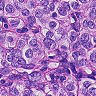
Metastatic tissue present: yes